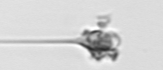
Label: Asterionellopsis_glacialis